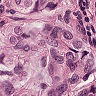
Metastatic tissue present: yes